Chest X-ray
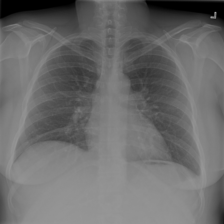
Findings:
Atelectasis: negative
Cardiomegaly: negative
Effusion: negative
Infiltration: negative
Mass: negative
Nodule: negative
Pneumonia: negative
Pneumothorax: negative
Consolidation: negative
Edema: negative
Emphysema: negative
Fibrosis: negative
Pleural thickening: negative
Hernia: negative